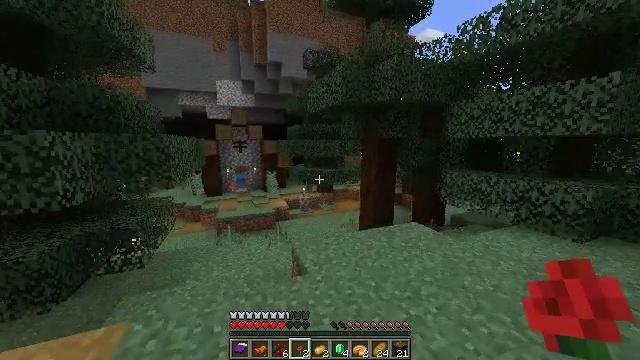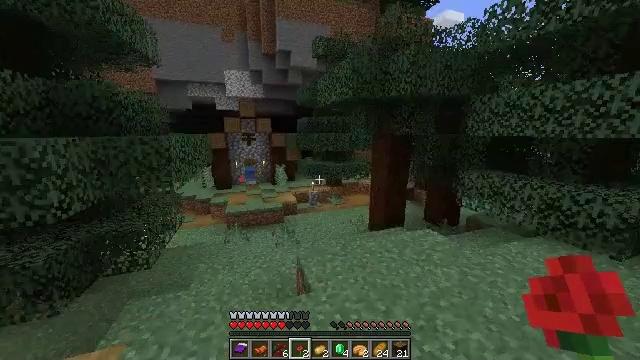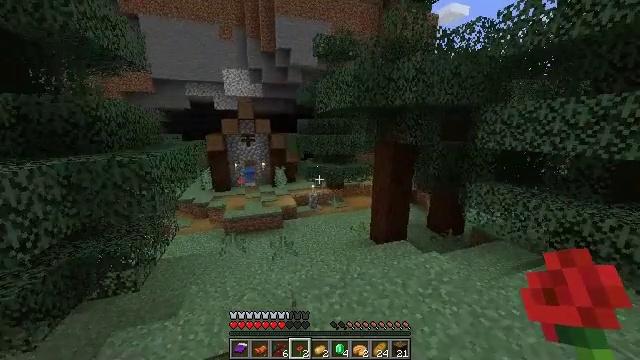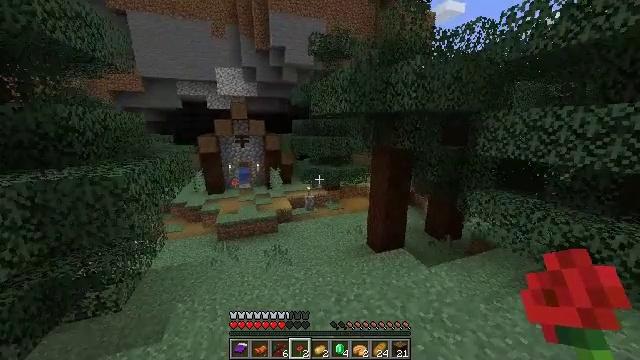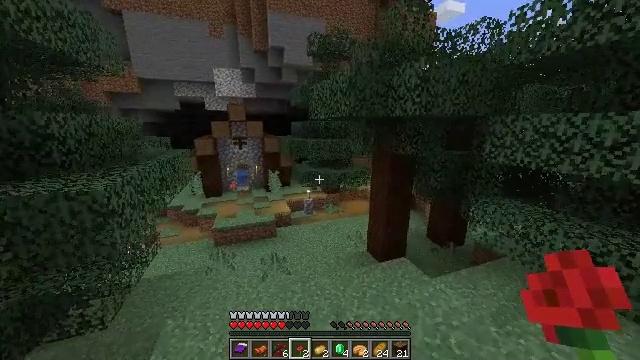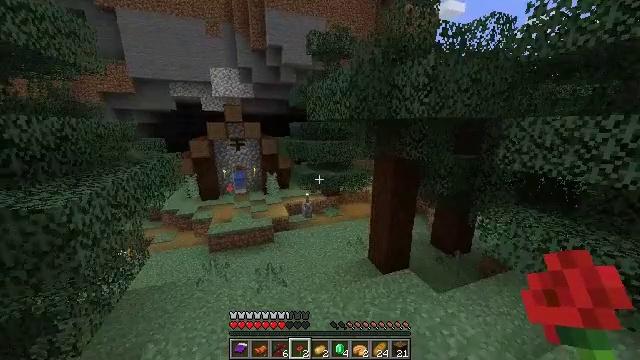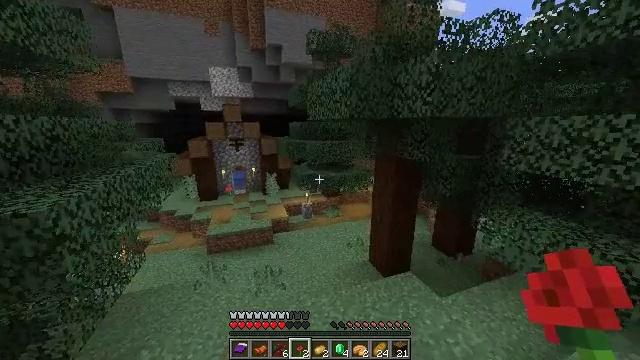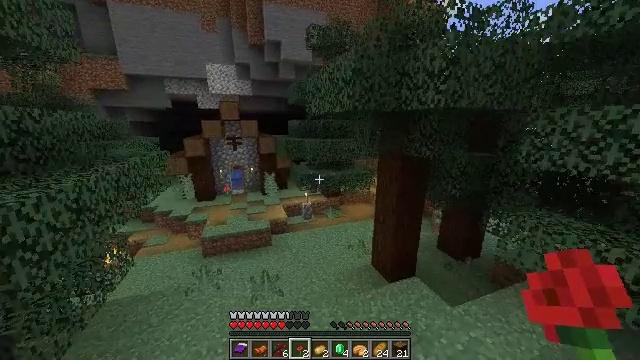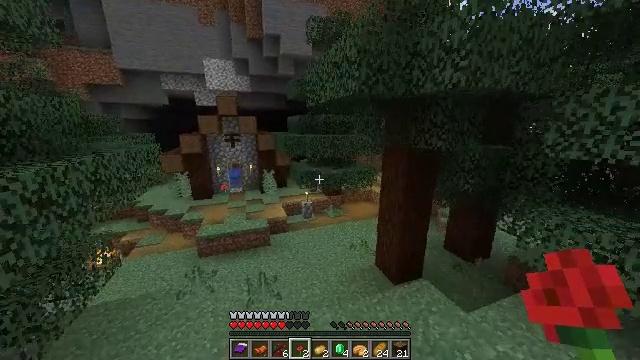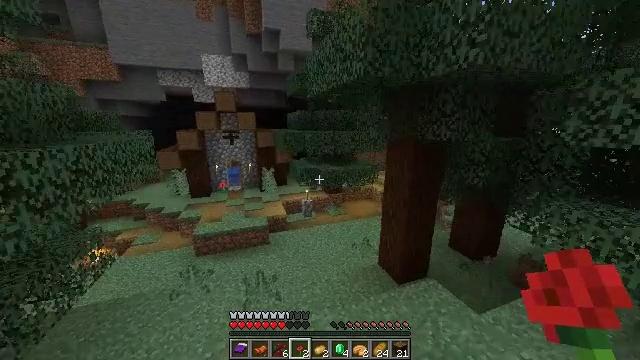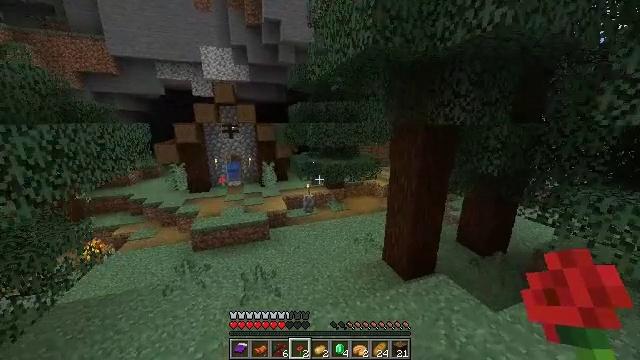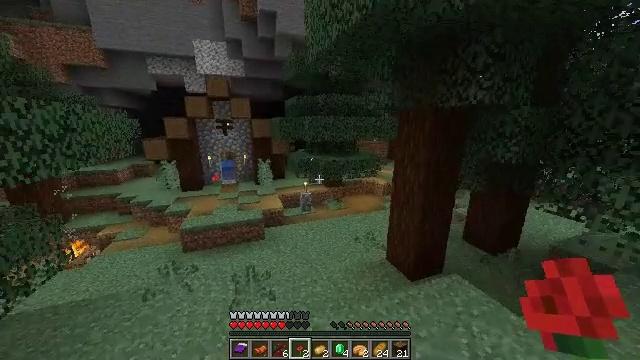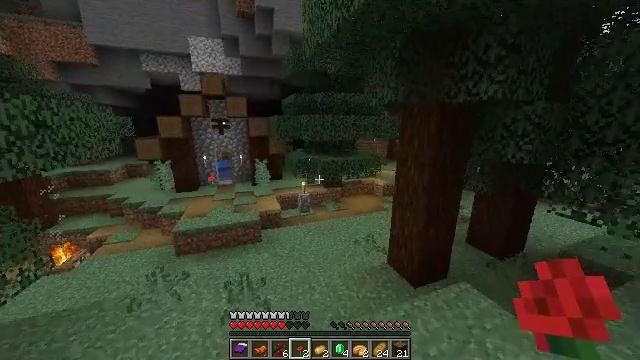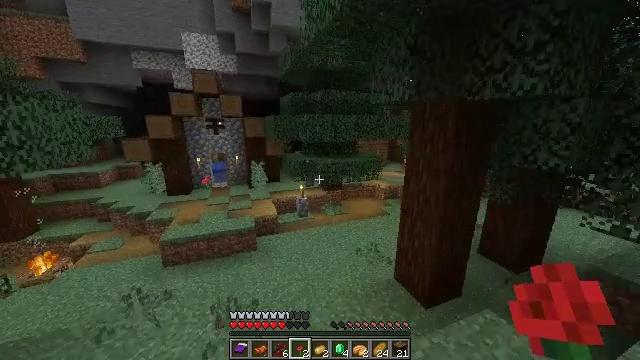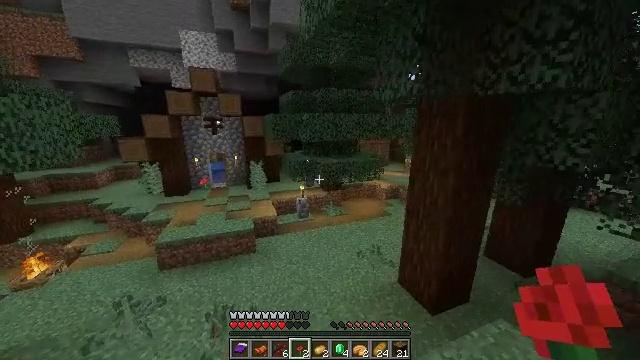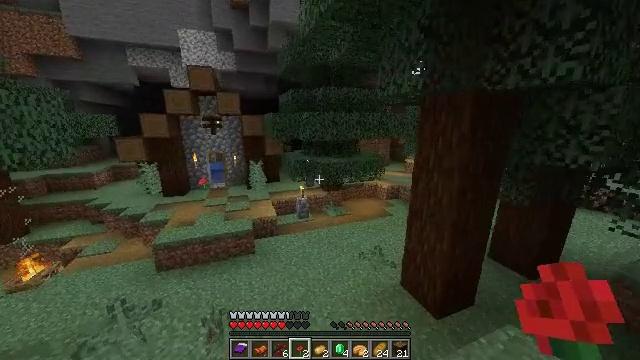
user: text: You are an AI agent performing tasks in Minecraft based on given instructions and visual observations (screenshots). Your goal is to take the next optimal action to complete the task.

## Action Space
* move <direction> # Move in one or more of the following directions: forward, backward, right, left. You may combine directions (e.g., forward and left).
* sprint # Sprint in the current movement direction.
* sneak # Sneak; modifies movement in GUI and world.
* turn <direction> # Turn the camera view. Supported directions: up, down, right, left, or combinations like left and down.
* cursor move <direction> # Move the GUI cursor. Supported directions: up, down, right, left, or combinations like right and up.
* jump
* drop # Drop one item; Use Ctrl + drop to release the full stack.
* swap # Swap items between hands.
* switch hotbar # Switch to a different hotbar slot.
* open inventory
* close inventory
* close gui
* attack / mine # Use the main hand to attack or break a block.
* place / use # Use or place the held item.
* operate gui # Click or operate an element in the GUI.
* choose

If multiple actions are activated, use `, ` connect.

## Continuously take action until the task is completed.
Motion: motion action
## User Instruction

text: craft item air
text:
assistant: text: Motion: move forward, turn left and down, jump
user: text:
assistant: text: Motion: move forward, turn down, jump
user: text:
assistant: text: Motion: move forward, jump
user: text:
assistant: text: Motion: move forward, jump
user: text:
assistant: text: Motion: move forward and move left
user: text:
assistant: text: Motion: move forward and move left
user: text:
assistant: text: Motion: move forward and move left
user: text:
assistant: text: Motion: move forward and move left
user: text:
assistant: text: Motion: move forward
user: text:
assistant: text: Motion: move forward
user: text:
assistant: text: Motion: move forward
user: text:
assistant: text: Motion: move forward
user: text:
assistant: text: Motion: move forward
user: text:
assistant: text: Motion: move forward
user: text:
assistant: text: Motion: move forward
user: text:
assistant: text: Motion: move forward
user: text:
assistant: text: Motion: move forward
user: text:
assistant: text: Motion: move forward
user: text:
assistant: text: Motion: move forward, turn right and up
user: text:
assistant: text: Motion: move forward, turn right and up
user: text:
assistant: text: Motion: move forward, turn right
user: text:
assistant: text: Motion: move forward
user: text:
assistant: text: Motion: move forward
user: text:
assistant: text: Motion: move forward
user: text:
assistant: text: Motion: move forward
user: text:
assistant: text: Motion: move forward, jump
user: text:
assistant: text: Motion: move forward, jump
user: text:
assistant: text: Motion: move forward, turn right, jump
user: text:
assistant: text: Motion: move forward, turn right, jump
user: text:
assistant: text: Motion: move forward, turn right